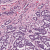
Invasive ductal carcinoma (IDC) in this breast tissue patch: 1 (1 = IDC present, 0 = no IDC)